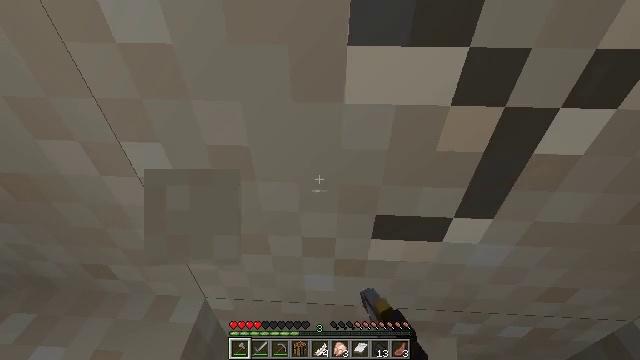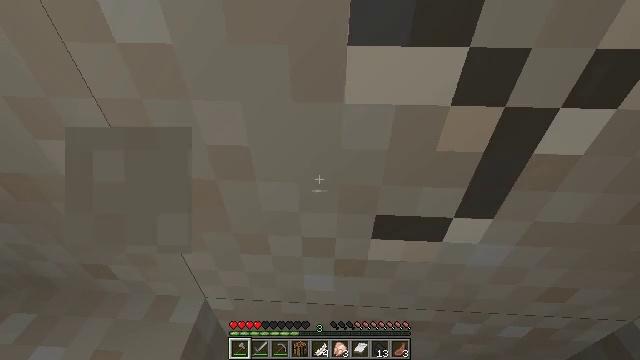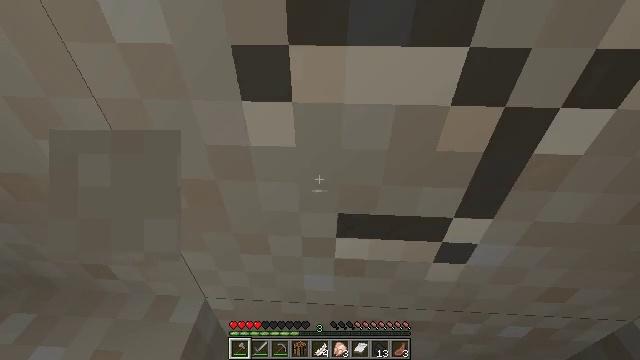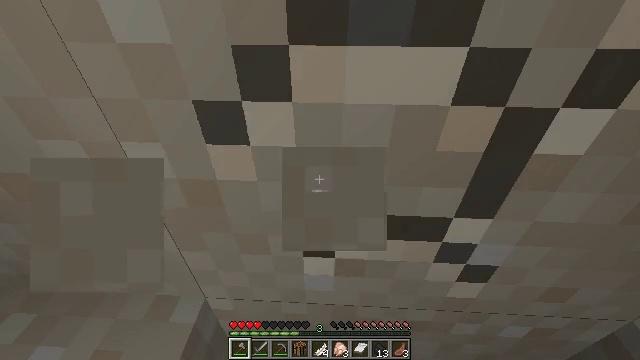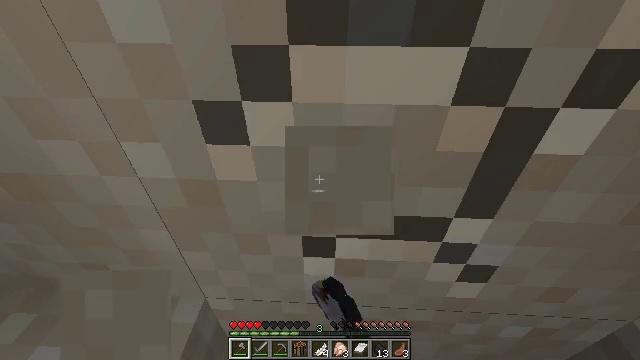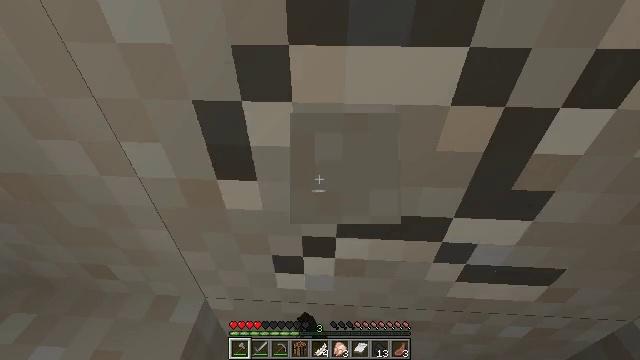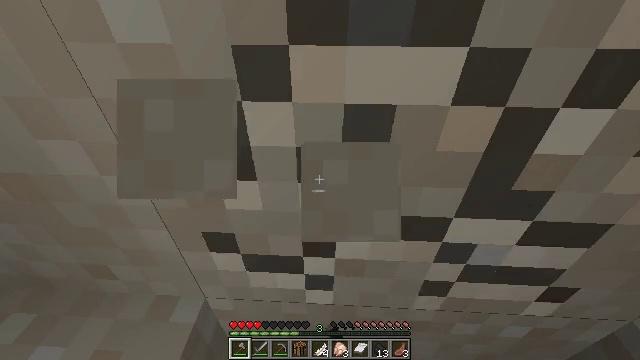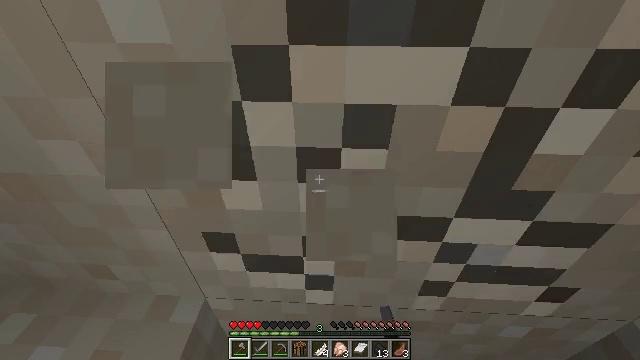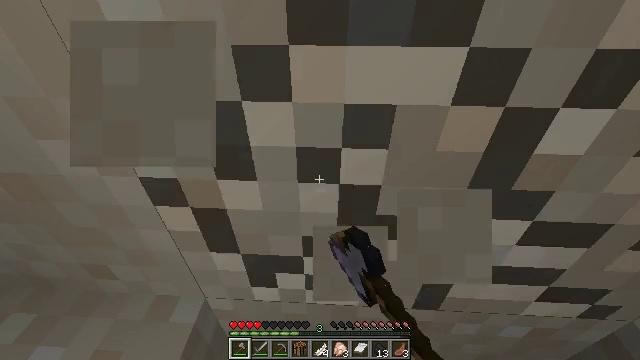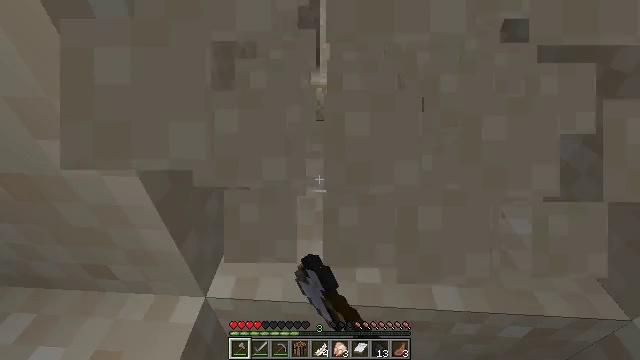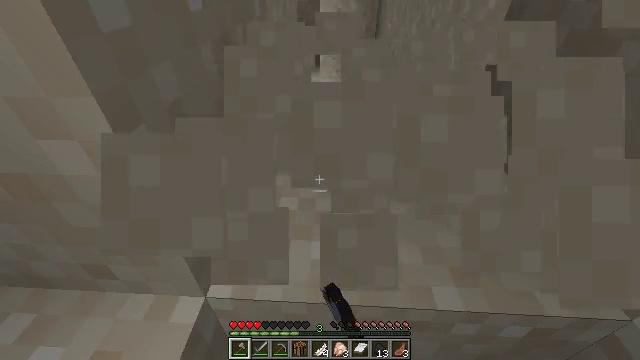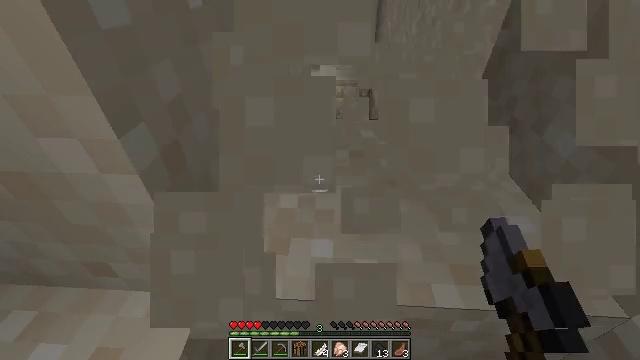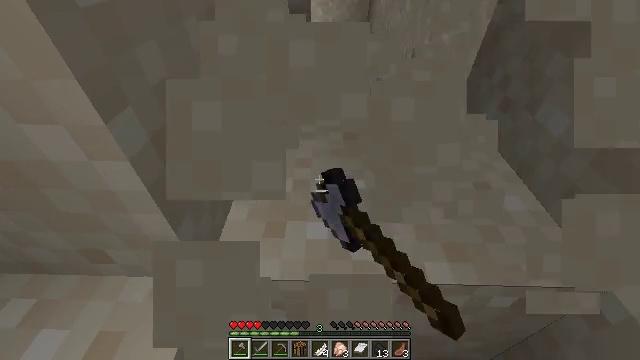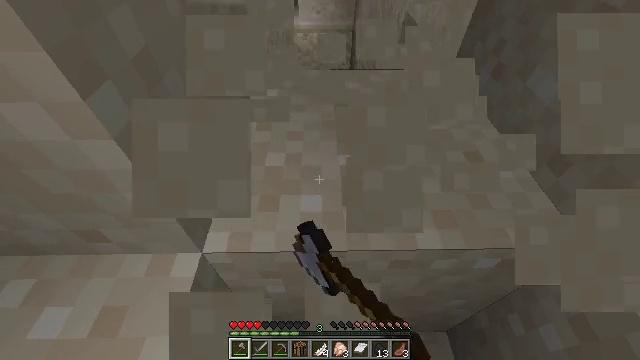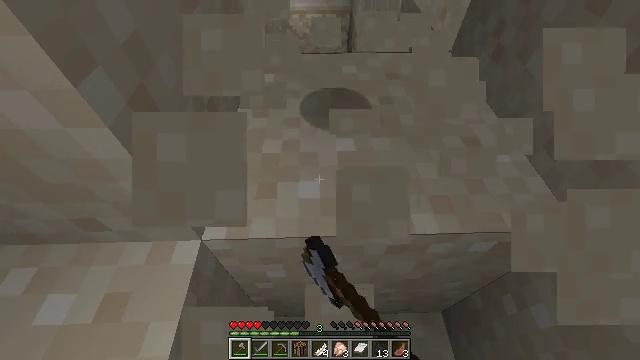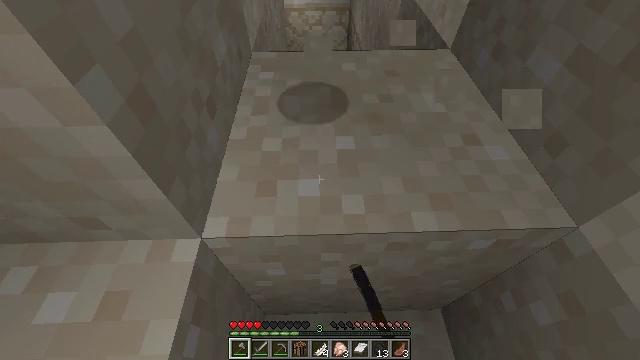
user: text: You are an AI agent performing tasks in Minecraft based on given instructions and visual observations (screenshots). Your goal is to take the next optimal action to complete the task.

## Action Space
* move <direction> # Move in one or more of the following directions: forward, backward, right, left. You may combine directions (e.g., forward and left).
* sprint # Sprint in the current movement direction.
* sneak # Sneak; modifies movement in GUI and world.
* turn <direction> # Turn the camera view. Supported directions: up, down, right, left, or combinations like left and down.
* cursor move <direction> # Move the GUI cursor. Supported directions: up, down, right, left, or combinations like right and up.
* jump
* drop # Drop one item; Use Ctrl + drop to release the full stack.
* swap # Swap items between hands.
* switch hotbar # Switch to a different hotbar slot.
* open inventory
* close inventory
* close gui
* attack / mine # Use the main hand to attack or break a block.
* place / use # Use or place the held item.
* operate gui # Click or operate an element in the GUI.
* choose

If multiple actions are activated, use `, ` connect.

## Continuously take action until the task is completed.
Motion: motion action
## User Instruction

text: Collect sand to make glass.
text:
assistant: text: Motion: attack / mine
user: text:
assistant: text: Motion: attack / mine
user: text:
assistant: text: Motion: attack / mine
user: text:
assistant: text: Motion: attack / mine
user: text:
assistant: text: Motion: attack / mine
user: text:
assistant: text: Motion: attack / mine
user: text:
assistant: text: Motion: attack / mine
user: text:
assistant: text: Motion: attack / mine
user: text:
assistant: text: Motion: attack / mine
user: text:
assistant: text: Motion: attack / mine
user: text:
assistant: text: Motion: attack / mine
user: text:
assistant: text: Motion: turn right and down, attack / mine
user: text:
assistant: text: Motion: turn right and down, attack / mine
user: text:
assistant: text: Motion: turn down
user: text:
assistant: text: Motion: no_op
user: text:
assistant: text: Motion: attack / mine
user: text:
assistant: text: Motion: attack / mine
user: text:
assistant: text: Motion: attack / mine
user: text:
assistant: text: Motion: attack / mine
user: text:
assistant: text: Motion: attack / mine
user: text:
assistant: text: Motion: attack / mine
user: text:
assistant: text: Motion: attack / mine
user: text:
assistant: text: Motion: attack / mine
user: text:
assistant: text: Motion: attack / mine
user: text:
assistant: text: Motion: attack / mine
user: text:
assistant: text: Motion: attack / mine
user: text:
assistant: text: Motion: attack / mine
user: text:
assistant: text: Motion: attack / mine
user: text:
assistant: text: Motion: attack / mine
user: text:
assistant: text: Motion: attack / mine